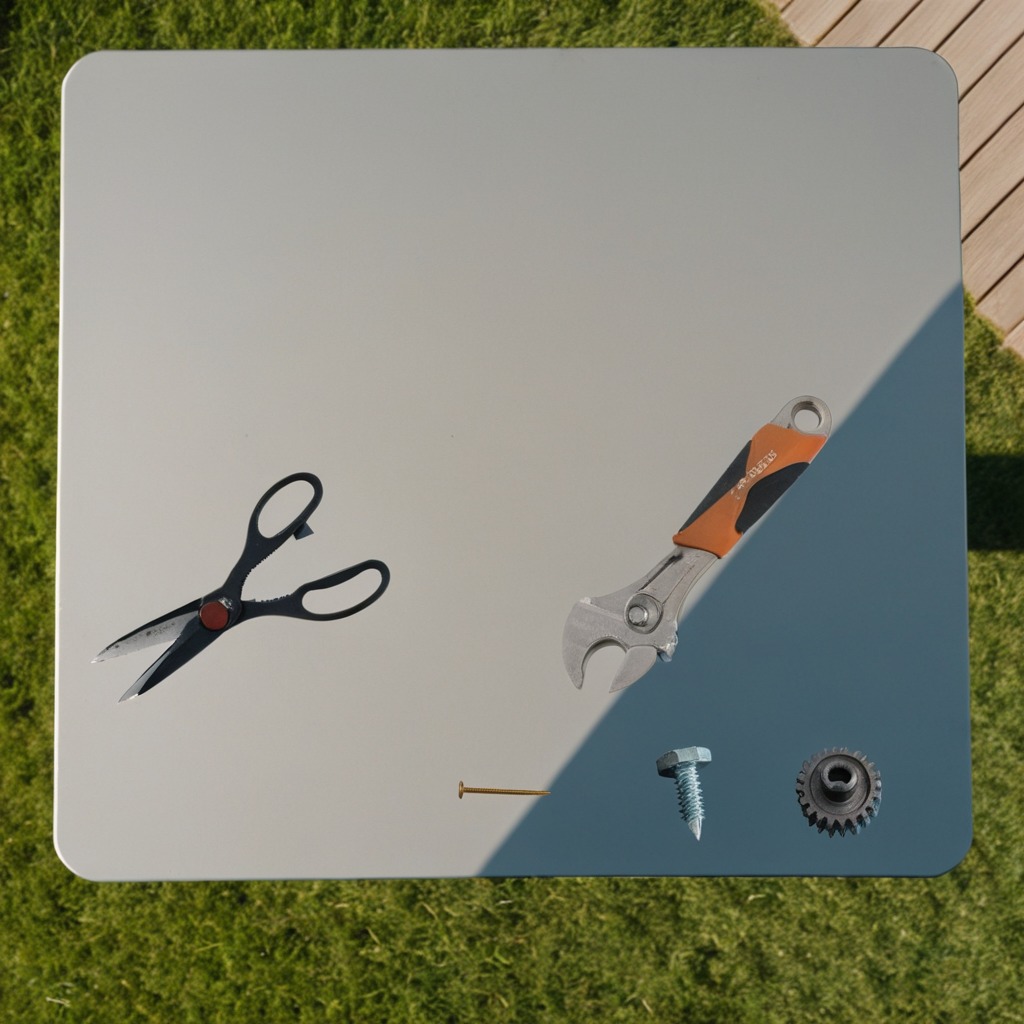
A steel gear with teeth, a metal machine screw, an iron nail, a pair of scissors, and a wrench are lying on the utility table.